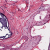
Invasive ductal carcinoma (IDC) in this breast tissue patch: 0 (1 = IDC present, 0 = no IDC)